Question: I have an object which is hooked up to interface builder (one of the little blue boxes down the left hand side (Xcode 4.5.2) and I have created bindings to an NSTextField as I am used to doing. I have also synthesised the text field in the main file (don't quite understand why but pretty sure this is necessary). However, when I try sending setStringValue:@"a string" to the text field, it doesn't work. Also, when I try and print the text field object to the command line it says null. From googling, I think some people have this problem when they use init instead of awakefromnib but this method in my programme is triggered when I press a button. The code is below. If any more information is needed, let me know. Thanks.
'''
#import <Foundation/Foundation.h>
#import "CSSRuleSet.h"
@interface RuleSetViewUpdater : NSObject
@property (weak) IBOutlet NSTextField *top;
-(void)updateFields:(CSSRuleSet *)RuleSet;
@end
'''
.
'''
#import "RuleSetViewUpdater.h"
@implementation RuleSetViewUpdater
@synthesize top = _top;
-(void)updateFields:(CSSRuleSet *)RuleSet
{
[_top setStringValue:[RuleSet getValue:@"top"]];
NSLog(@"%@", _top);
}
@end
'''
xib structure

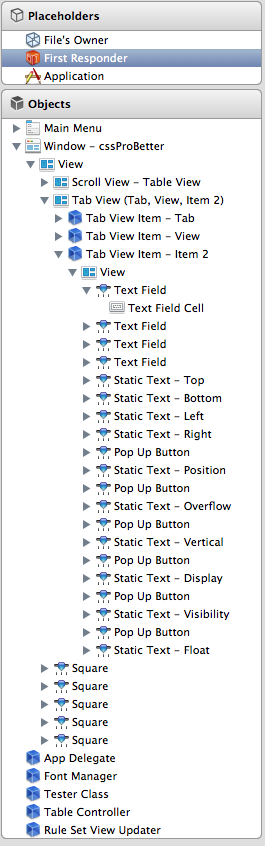
Answer: Ok, so I realised what I was doing wrong. Basically, I had connected up the interface builder to the object exactly fine and it would of worked but because of the nature of my programme, I was initialising a new object to control the interface not realising that by doing that it would not have access to the interface. So basically instead I had to pass the original object. That probably does not make any sense but let me know if it needs explaining better.